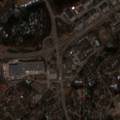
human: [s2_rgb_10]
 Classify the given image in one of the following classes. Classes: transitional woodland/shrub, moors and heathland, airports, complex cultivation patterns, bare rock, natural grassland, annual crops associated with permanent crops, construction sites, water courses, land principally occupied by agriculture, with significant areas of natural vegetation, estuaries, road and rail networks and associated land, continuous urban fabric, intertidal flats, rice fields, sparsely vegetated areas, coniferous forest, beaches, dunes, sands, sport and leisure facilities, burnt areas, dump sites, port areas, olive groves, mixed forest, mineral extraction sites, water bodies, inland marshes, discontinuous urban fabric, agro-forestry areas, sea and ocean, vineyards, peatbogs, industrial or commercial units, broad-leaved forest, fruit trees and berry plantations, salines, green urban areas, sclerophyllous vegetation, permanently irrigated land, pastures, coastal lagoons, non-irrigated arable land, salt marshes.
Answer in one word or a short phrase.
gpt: discontinuous urban fabric, industrial or commercial units, non-irrigated arable land, broad-leaved forest, coniferous forest, mixed forest